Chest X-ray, PA view. Patient: 57 years old, sex M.
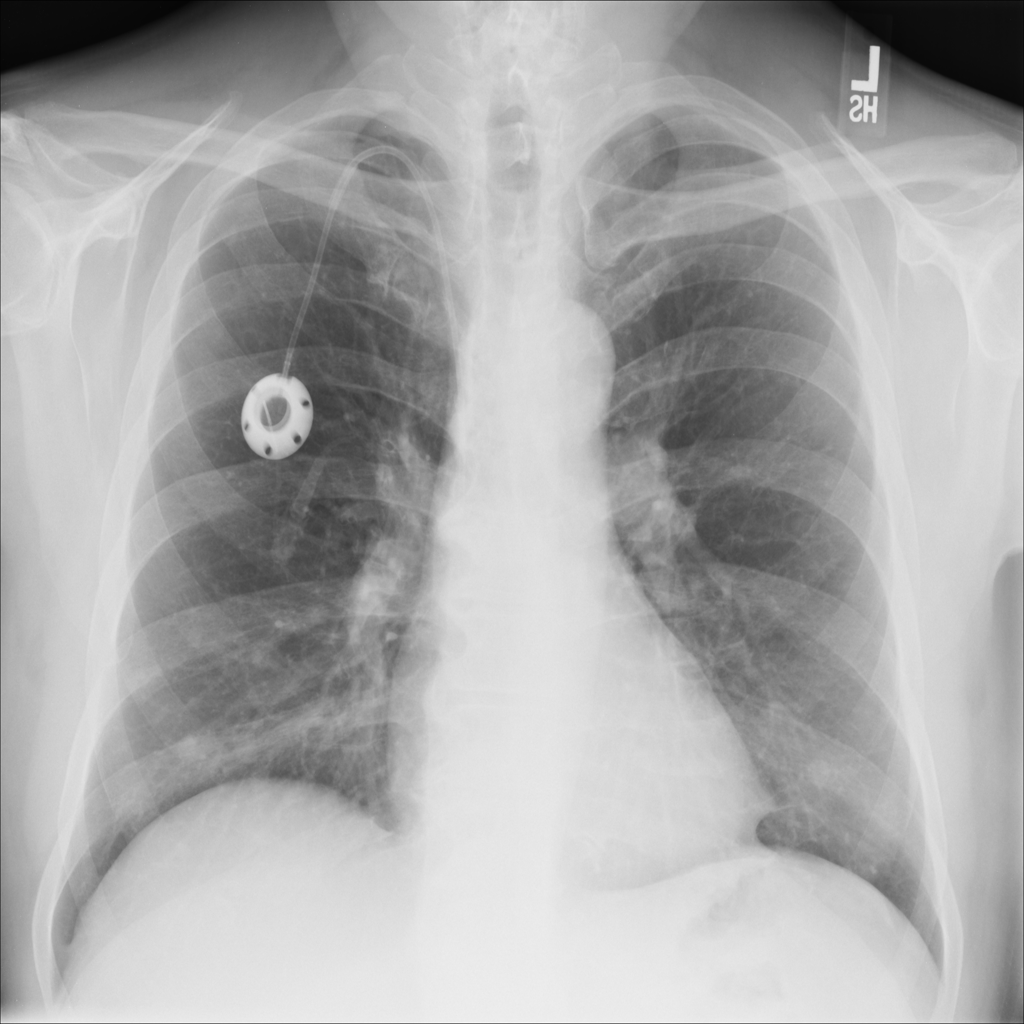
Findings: No Finding